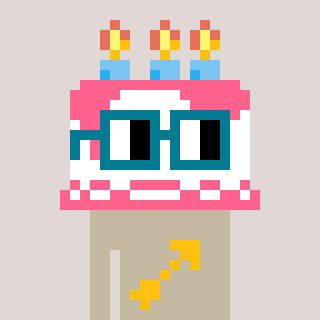
a pixel art character with square dark green glasses, a cake-shaped head and a bege-colored body on a warm background